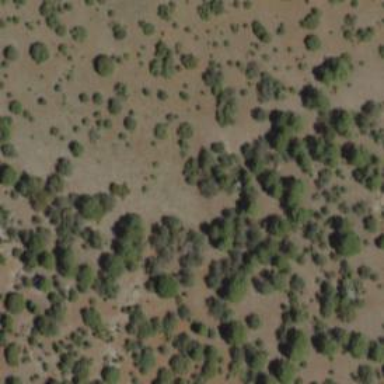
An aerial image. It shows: Patch of scrub vegetation.